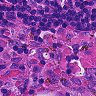
Metastatic tissue present: no